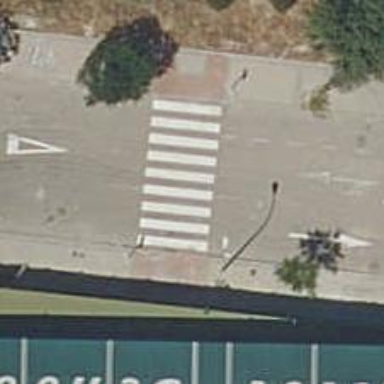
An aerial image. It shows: Zebra crossing on the road.